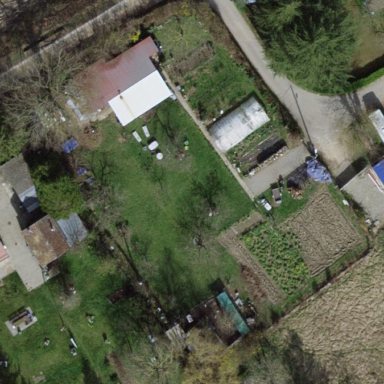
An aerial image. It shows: Garden enclosed by fence.